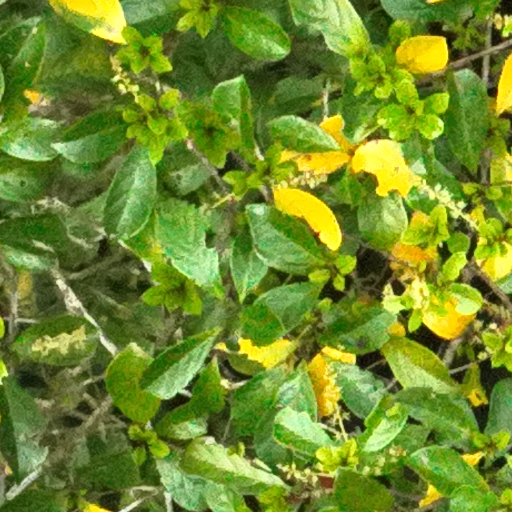
Species: Terminalia amazonia
GBIF accepted scientific name: Terminalia amazonica
Crown area (m\u00b2): 326.729